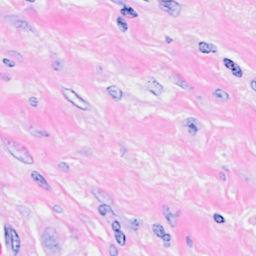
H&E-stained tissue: Breast